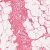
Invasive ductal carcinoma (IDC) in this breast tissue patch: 0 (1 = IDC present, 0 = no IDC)